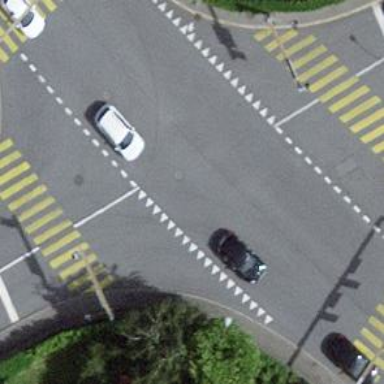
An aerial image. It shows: Road with traffic signals.